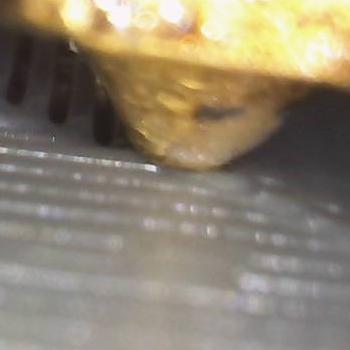
Flow rate: 265%